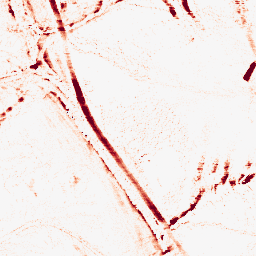
Category: morphological
Decomposition family: morphological_ellipse
Decomposition parameters: operation: opening
width: 5
height: 10
Upsampling method: quartic
Upsampling parameters: scale: 4
Upsampling scale: 4